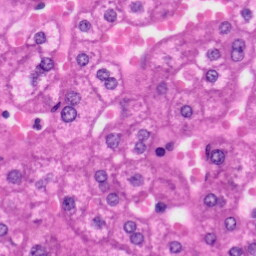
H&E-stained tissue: Liver